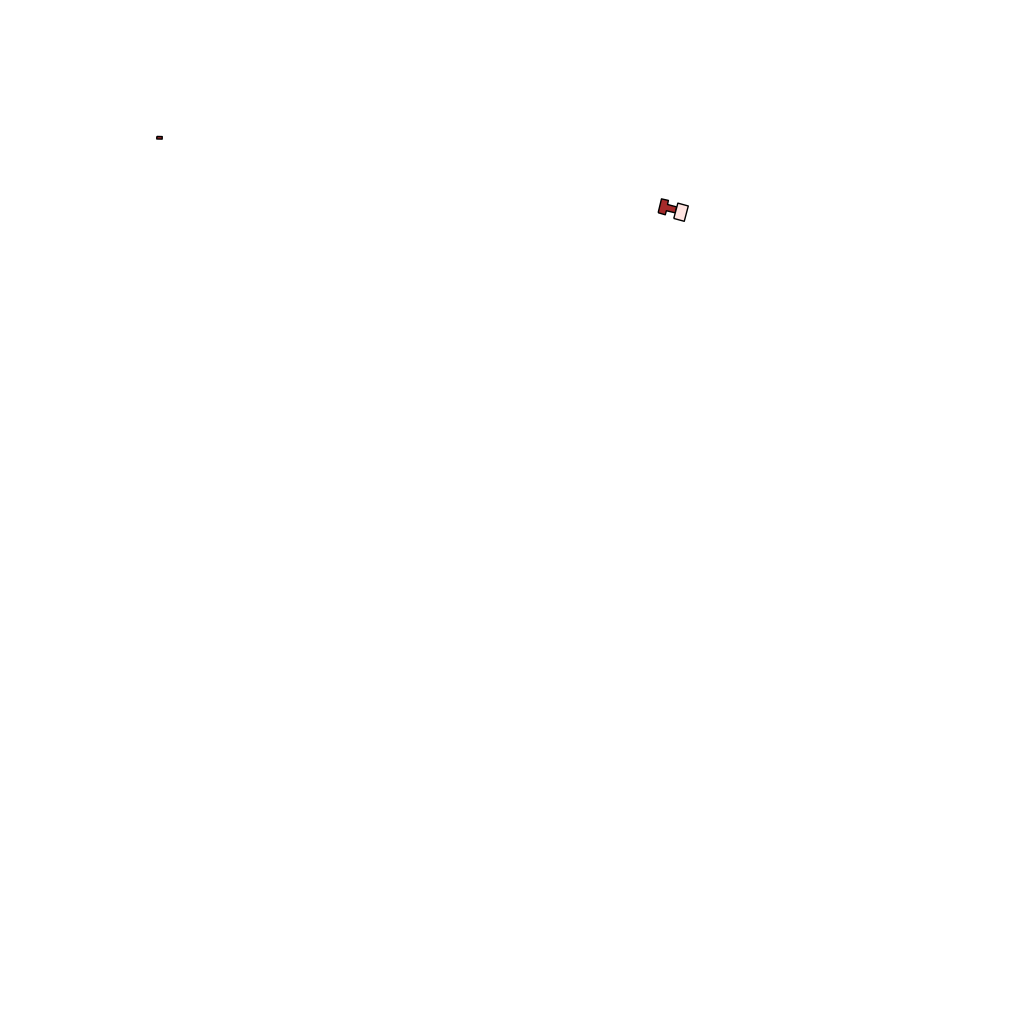
Tags: overhead vector_map, industrial, recreation, density_5, Facility, Gas, 1.0 km²